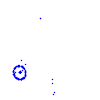
Particle: proton